Question: I'm using OpenTK in MonoTouch to render some textures in iOS, and some of the textures come up broken. This is a closeup of an iPad screenshot showing one correctly rendered texture (the top one) and two broken ones below:

I'm not doing anything weird. I'm loading the texture from a semitransparent PNG using 'CGImage'->'CGBitmapContext'->'GL.TexImage2D'. I'm rendering each sprite with two triangles, and my fragment shader just reads the texel from the sampler with 'texture2D()' and multiplies it by a 'uniform vec4' to color the texture.
The files themselves seem to be okay, and the Android port of the same application using Mono for Android, and the exact same binary resources renders them perfectly. As you can see, other transparent textures work fine.
If it helps, pretty much every texture is broken when I run the program in the simulator. Also this problem persists even if I rebuild the program.
Any ideas on how to figure out what is causing this problem?
Here's my vertex shader:
'''
attribute vec4 spritePosition;
attribute vec2 textureCoords;
uniform mat4 projectionMatrix;
uniform vec4 color;
varying vec4 colorVarying;
varying vec2 textureVarying;
void main()
{
gl_Position = projectionMatrix * spritePosition;
textureVarying = textureCoords;
colorVarying = color;
}
'''
Here's my fragment shader:
'''
varying lowp vec4 colorVarying;
varying lowp vec2 textureVarying;
uniform sampler2D spriteTexture;
void main()
{
gl_FragColor = texture2D(spriteTexture, textureVarying) * colorVarying;
}
'''
I'm loading the image like this:
'''
using (var bitmap = UIImage.FromFile(resourcePath).CGImage)
{
IntPtr pixels = Marshal.AllocHGlobal(bitmap.Width * bitmap.Height * 4);
using (var context = new CGBitmapContext(pixels, bitmap.Width, bitmap.Height, 8, bitmap.Width * 4, bitmap.ColorSpace, CGImageAlphaInfo.PremultipliedLast))
{
context.DrawImage(new RectangleF(0, 0, bitmap.Width, bitmap.Height), bitmap);
int[] textureNames = new int[1];
GL.GenTextures(1, textureNames);
GL.BindTexture(TextureTarget.Texture2D, textureNames[0]);
GL.TexParameter(TextureTarget.Texture2D, TextureParameterName.TextureMagFilter, (int)All.Linear);
GL.TexParameter(TextureTarget.Texture2D, TextureParameterName.TextureMinFilter, (int)All.Linear);
GL.TexParameter(TextureTarget.Texture2D, TextureParameterName.TextureWrapS, (int)All.ClampToEdge);
GL.TexParameter(TextureTarget.Texture2D, TextureParameterName.TextureWrapT, (int)All.ClampToEdge);
GL.TexImage2D(TextureTarget.Texture2D, 0, PixelInternalFormat.Rgba, bitmap.Width, bitmap.Height, 0, PixelFormat.Rgba, PixelType.UnsignedByte, pixels);
CurrentResources.Add(resourceID, new ResourceData(resourcePath, resourceType, 0, new TextureEntry(textureNames[0], bitmap.Width, bitmap.Height)));
}
}
'''
and in my onRenderFrame, I have this:
'''
GL.ClearColor(1.0f, 1.0f, 1.0f, 1.0f);
GL.Clear(ClearBufferMask.ColorBufferBit);
GL.Enable(EnableCap.Blend);
GL.BlendFunc(BlendingFactorSrc.SrcAlpha, BlendingFactorDest.OneMinusSrcAlpha);
GL.UseProgram(RenderingProgram);
GL.VertexAttribPointer((int)ShaderAttributes.SpritePosition, 2, VertexAttribPointerType.Float, false, 0, squareVertices);
GL.VertexAttribPointer((int)ShaderAttributes.TextureCoords, 2, VertexAttribPointerType.Float, false, 0, squareTextureCoords);
GL.EnableVertexAttribArray((int)ShaderAttributes.SpritePosition);
GL.EnableVertexAttribArray((int)ShaderAttributes.TextureCoords);
//...
GL.ActiveTexture(TextureUnit.Texture0);
GL.BindTexture(TextureTarget.Texture2D, textureEntry.TextureID);
GL.Uniform1(Uniforms[(int)ShaderUniforms.Texture], 0);
// ...
GL.DrawArrays(BeginMode.TriangleStrip, 0, 4);
'''
That triangle strip is made out of two triangles that make up the texture, with the vertex and texture coordinates set to where I want to show my sprite. 'projectionMatrix' is a simple ortographic projection matrix.
As you can see, I'm not trying to do anything fancy here. This is all pretty standard code, and it works for some textures, so I think that in general the code is okay. I'm also doing pretty much the same thing in Mono for Android, and it works pretty well without any texture corruption.
Corrupted colors like that smell like uninitialized variables somewhere, and seeing it happen only on the transparent part leads me to believe that I'm having uninitialized alpha values somewhere. However, 'GL.Clear(ClearBufferMask.ColorBufferBit)' should clear my alpha values, and even so, the background texture has an alpha value of 1, and with the current 'BlendFunc', should set the alpha for those pixels to 1. Afterwards, the transparent textures have alpha values ranging from 0 to 1, so they should blend properly. I see no uninitialized variables anywhere.
...or... this is all the fault of 'CGBitmapContext'. Maybe by doing 'DrawImage', I'm not blitting the source image, but drawing it with blending instead, and the garbage data comes from when I did 'AllocGlobal'. This doesn't explain why it consistently happens with just these two textures though... (I'm tagging this as core-graphics so maybe one of the quartz people can help)
Let me know if you want to see some more code.
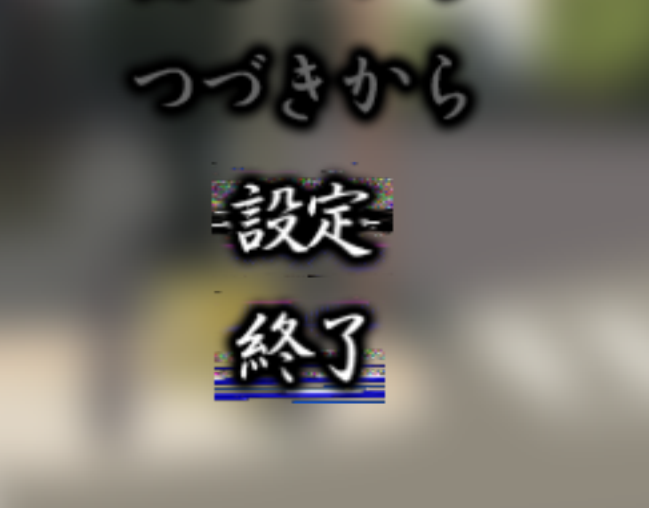
Answer: Okay, it is just as I had expected. The memory I get with 'Marshal.AllocHGlobal' is not initialized to anything, and 'CGBitmapContext.DrawImage' just renders the image on top of whatever is in the context, which is garbage.
So the way to fix this is simply to insert a 'context.ClearRect()' call before I call 'context.DrawImage()'.
I don't know why it worked fine with other (larger) textures, but maybe it is because in those cases, I'm requesting a large block of memory, so the iOS (or mono) memory manager gets a new zeroed block, while for the smaller textures, I'm reusing memory previously freed, which has not been zeroed.
It would be nice if your memory was allocated to something like '0xBAADF00D' when using the debug heap, like 'LocalAlloc' does in the Windows API.
Two other somewhat related things to remember:
1. In the code I posted, I'm not releasing the memory requested with AllocHGlobal. This is a bug. GL.TexImage2D copies the texture to VRAM, so it is safe to free it right there.
2. context.DrawImage is drawing the image into a new context (instead of reading the raw pixels from the image), and Core Graphics only works with premultiplied alpha (which I find idiotic). So the loaded texture will always be loaded with premultiplied alpha if I do it in this way. This means that I must also change the alpha blending function to GL.BlendFunc(BlendingFactorSrc.One, BlendingFactorDest.OneMinusSrcAlpha), and make sure that all crossfading code works over the entire RGBA, and not just the alpha value.